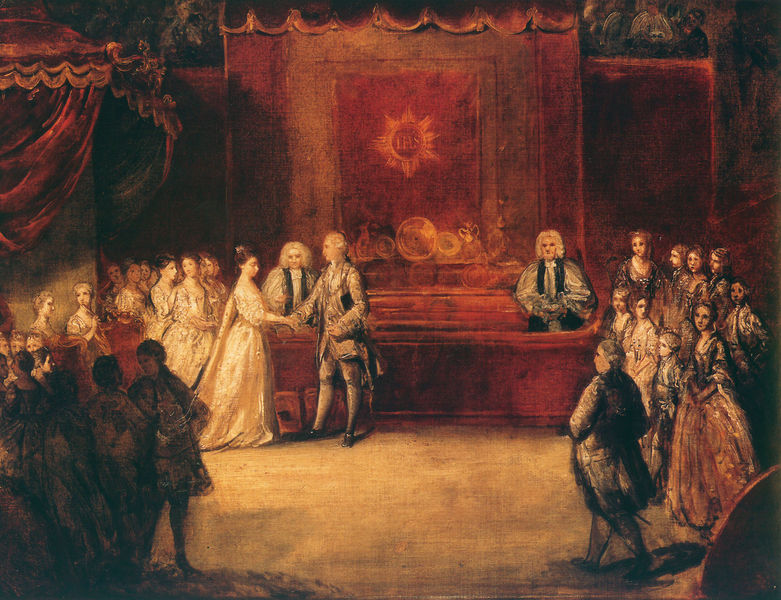
Titel: George III. (Die Hochzeit des George III.)
Künstler: Sir Joshua Reynolds
Institution: The Royal Collection
Schlagwörter: schatten, frauen, gelb, licht, männer, rot, gesellschaft, gold, vorhänge, perücken